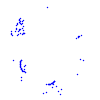
Particle: proton